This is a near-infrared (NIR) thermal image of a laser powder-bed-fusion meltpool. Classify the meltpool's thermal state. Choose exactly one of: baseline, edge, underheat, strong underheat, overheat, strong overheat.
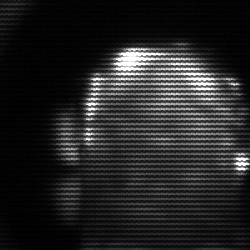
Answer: baseline